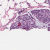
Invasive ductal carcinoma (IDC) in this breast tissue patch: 1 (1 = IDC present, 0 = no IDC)